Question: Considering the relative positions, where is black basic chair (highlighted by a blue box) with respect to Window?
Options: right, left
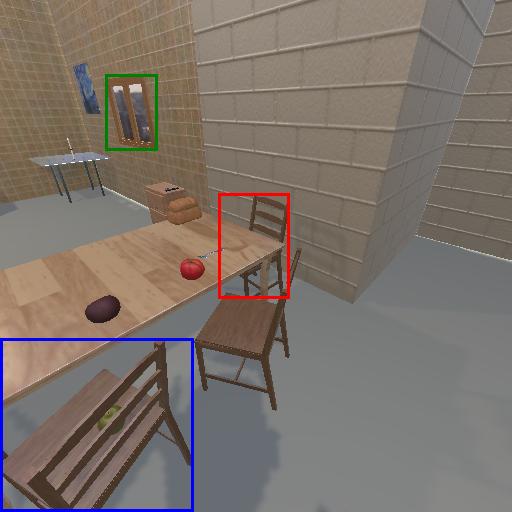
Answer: right